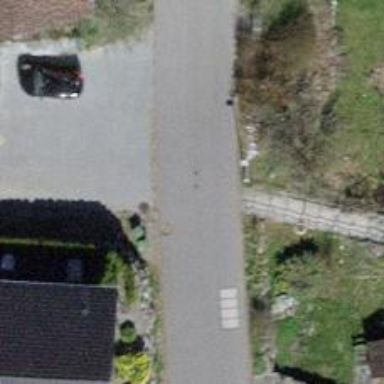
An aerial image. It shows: Concrete steps.